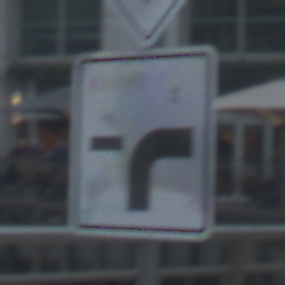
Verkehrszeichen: VerlaufVorfahrtsstrasse9
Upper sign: Vorfahrtsstrasse
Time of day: MorningAfternoon
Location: Outdoor (Urban)
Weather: PartlyCloudy
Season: NotSpecified
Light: Natural